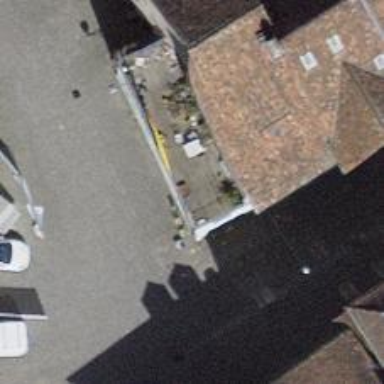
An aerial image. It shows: Bar.